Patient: sex M, age 78
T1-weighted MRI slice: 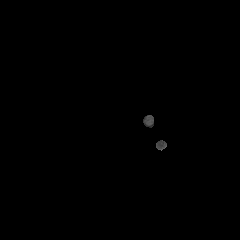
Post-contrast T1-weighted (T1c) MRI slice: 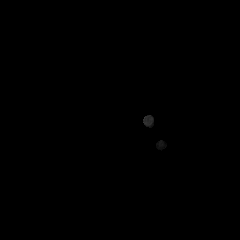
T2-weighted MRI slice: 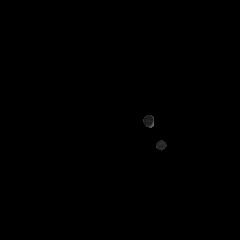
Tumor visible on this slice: no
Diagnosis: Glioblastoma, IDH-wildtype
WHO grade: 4